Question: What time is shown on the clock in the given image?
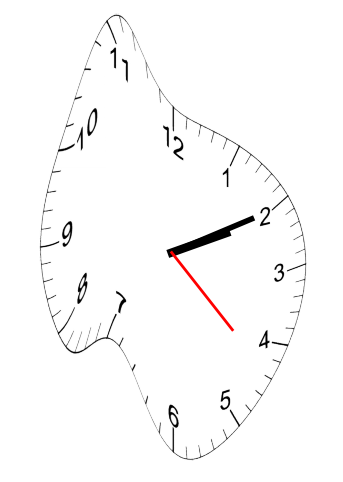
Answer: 02:10:22